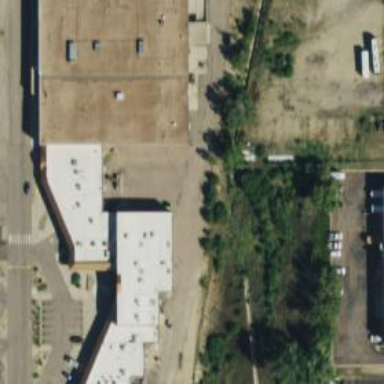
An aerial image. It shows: Retail building.